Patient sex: M
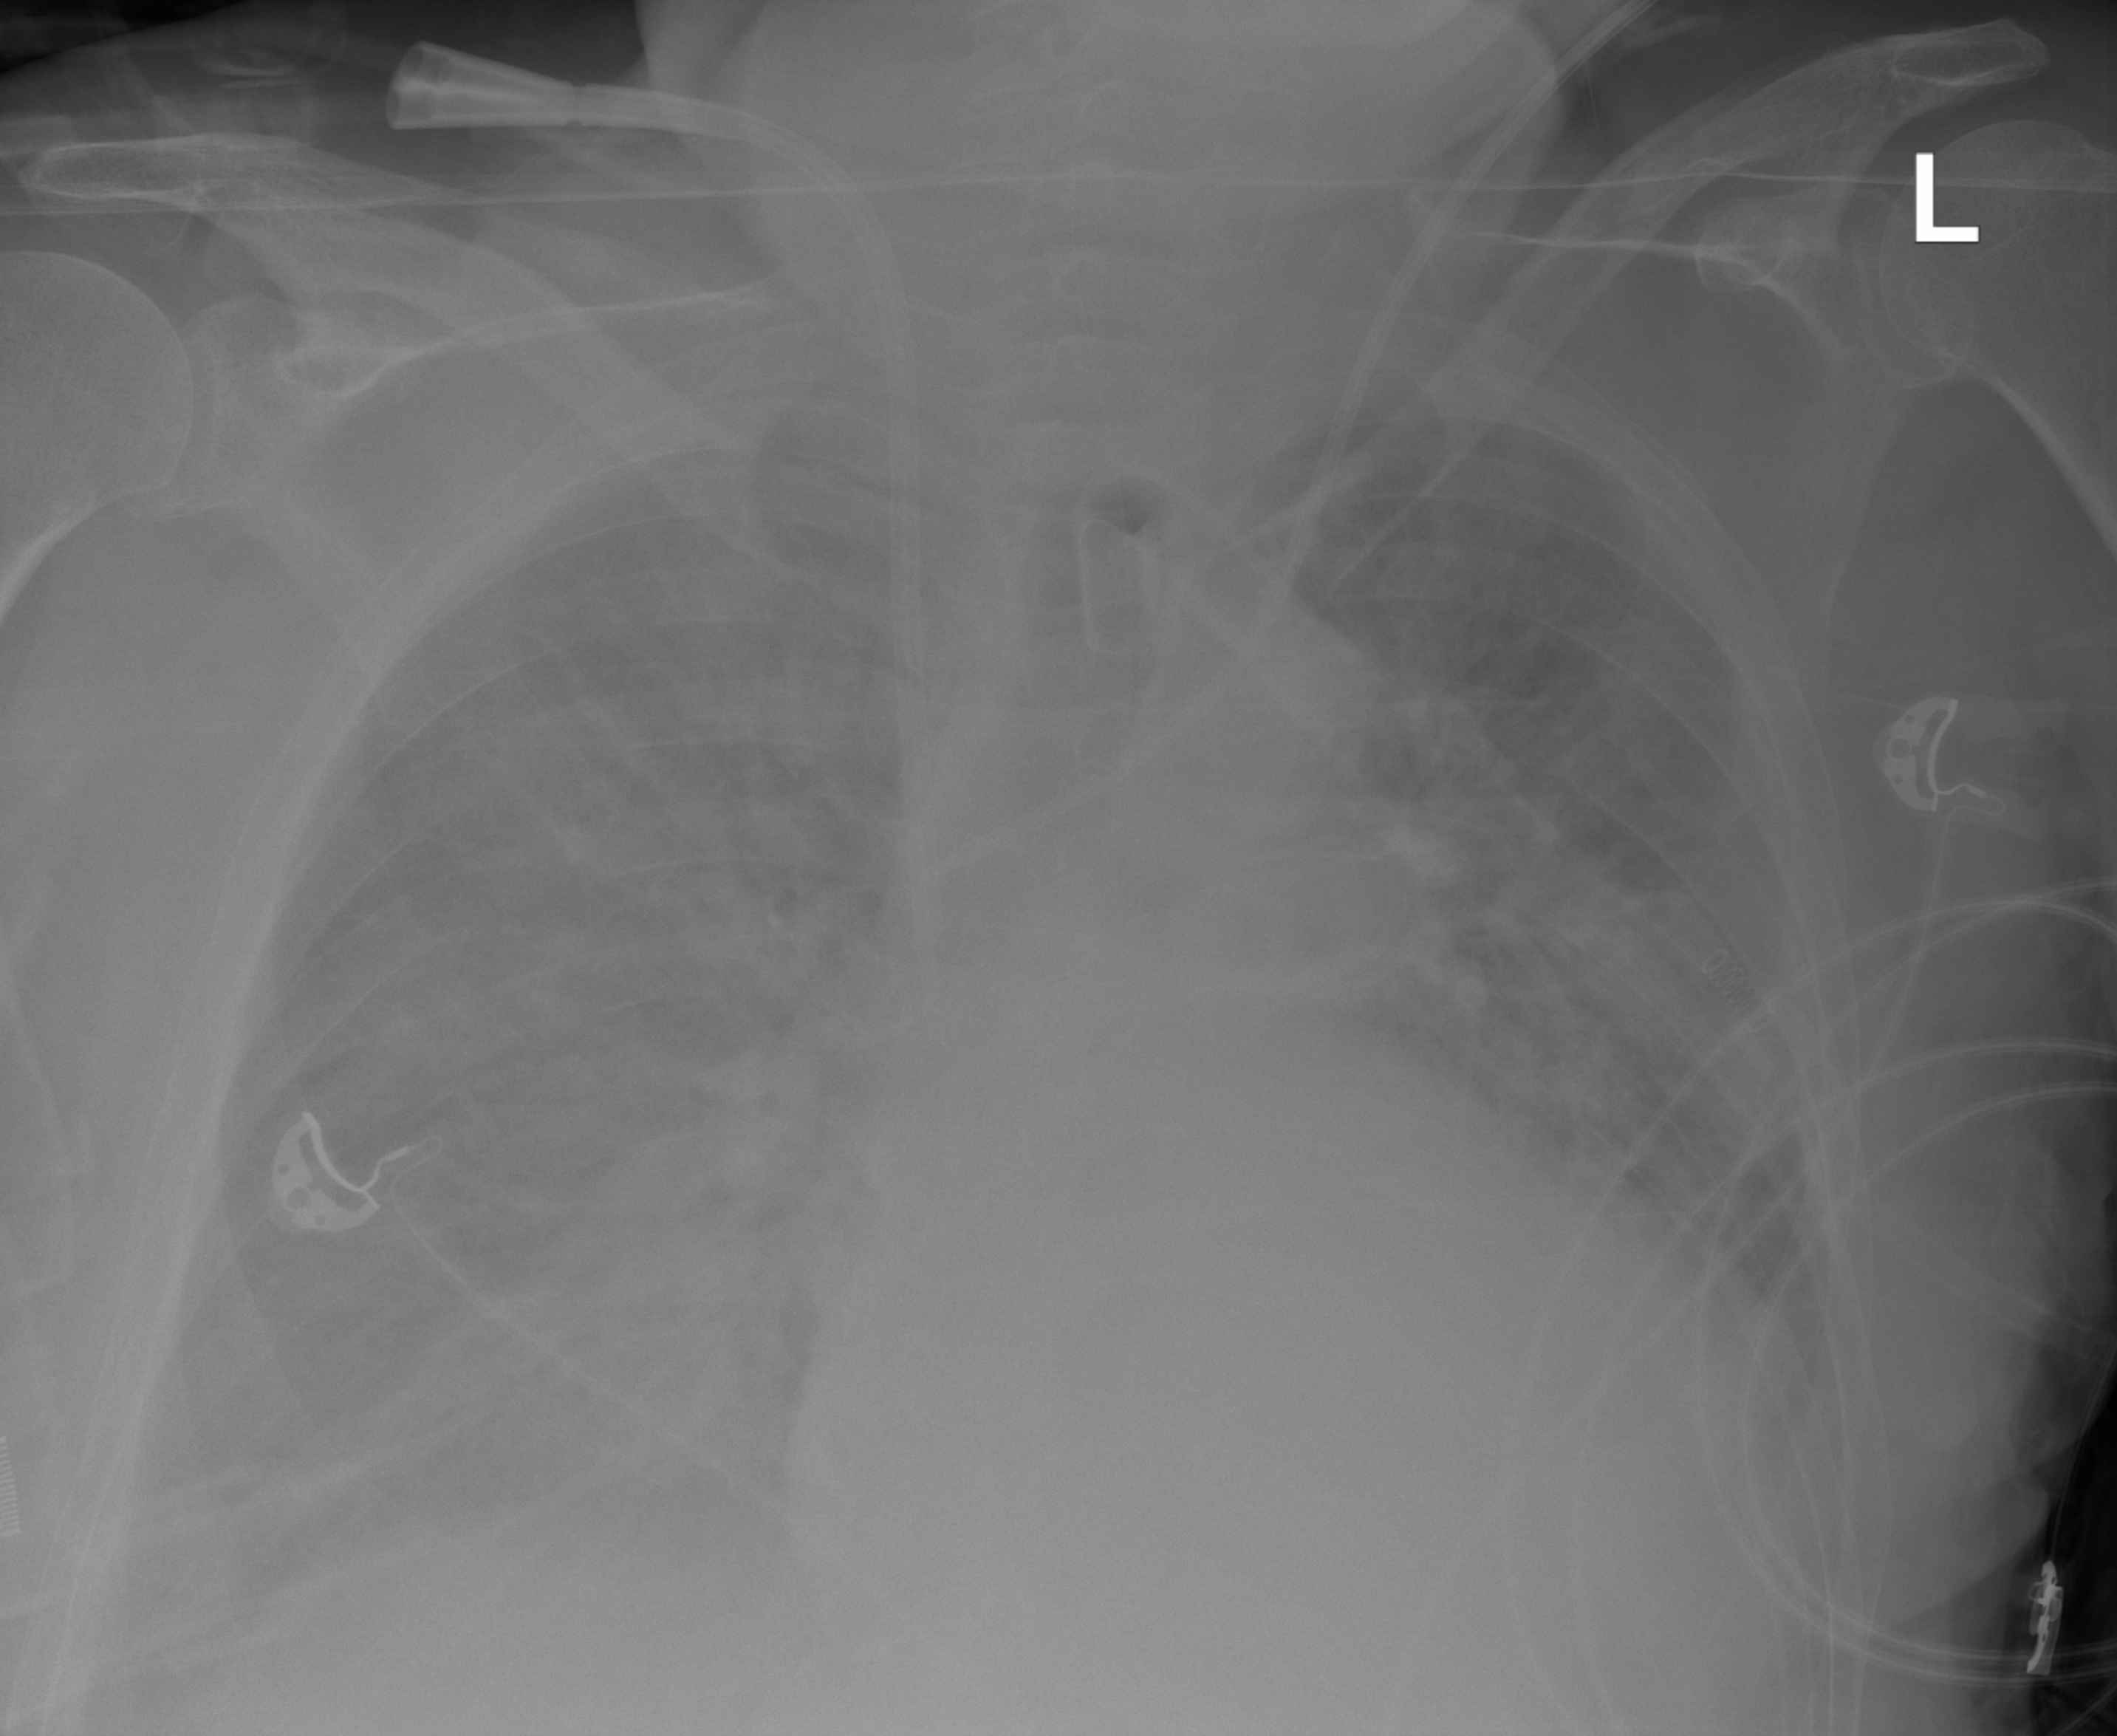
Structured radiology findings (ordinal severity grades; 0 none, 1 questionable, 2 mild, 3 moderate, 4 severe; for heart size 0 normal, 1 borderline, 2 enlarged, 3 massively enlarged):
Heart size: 2
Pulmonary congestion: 3
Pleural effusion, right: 2
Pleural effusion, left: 2
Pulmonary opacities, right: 3
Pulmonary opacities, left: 2
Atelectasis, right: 0
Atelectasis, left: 0